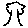
Label: tree